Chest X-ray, PA view. Patient: 57 years old, sex M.
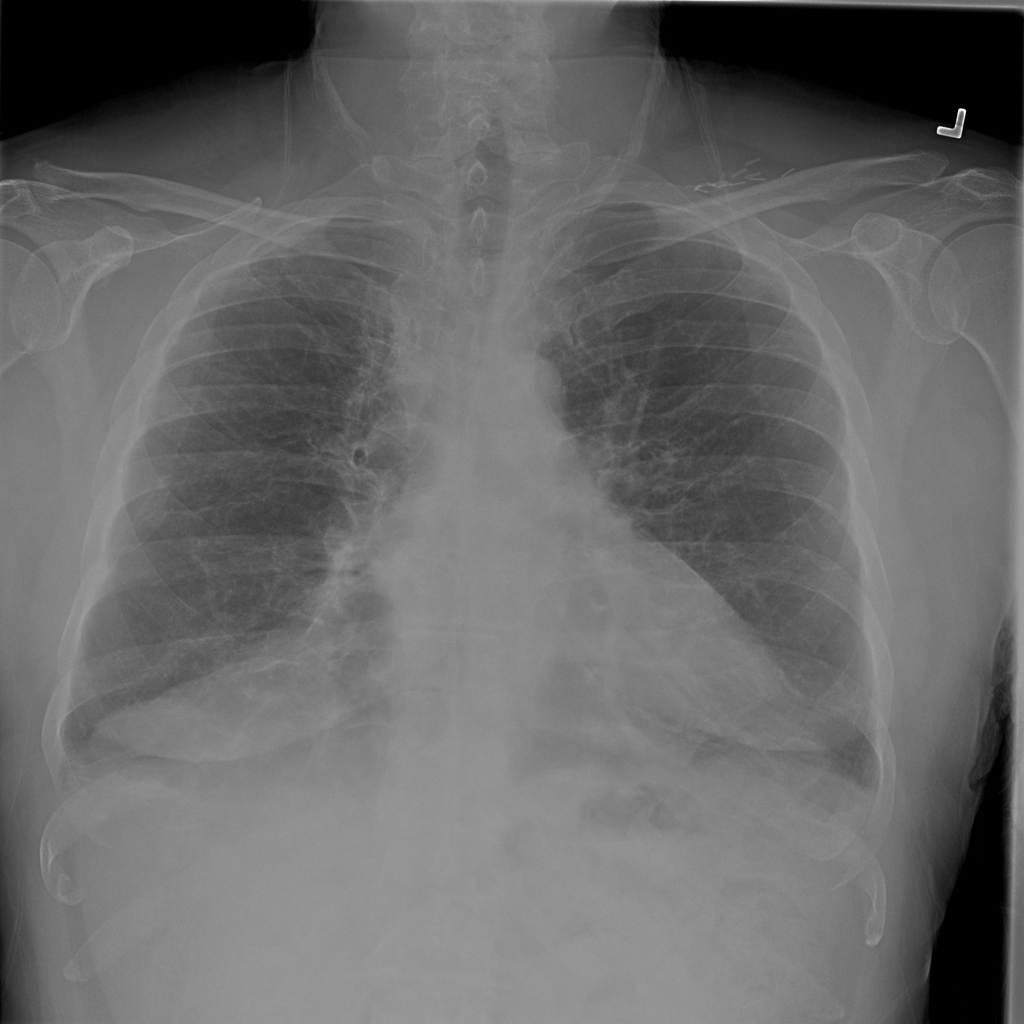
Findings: Fibrosis